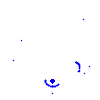
Particle: pion